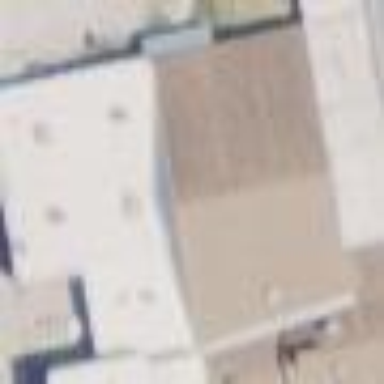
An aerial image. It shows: Building housing bowling alley.